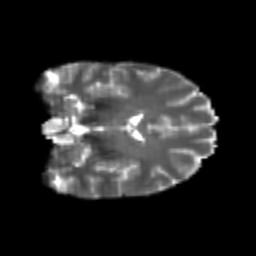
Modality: T2w
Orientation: coronal
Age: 23
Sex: female
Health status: healthy
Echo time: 0.074 s